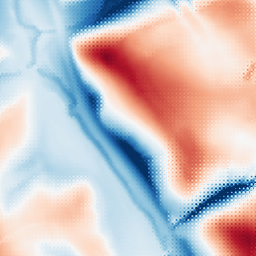
Category: multiscale
Decomposition family: dog_multiscale
Decomposition parameters: sigma_ratio: 2
n_scales: 4
base_sigma: 2
Upsampling method: regularized
Upsampling parameters: scale: 2
lambda_reg: 0.1
Upsampling scale: 2